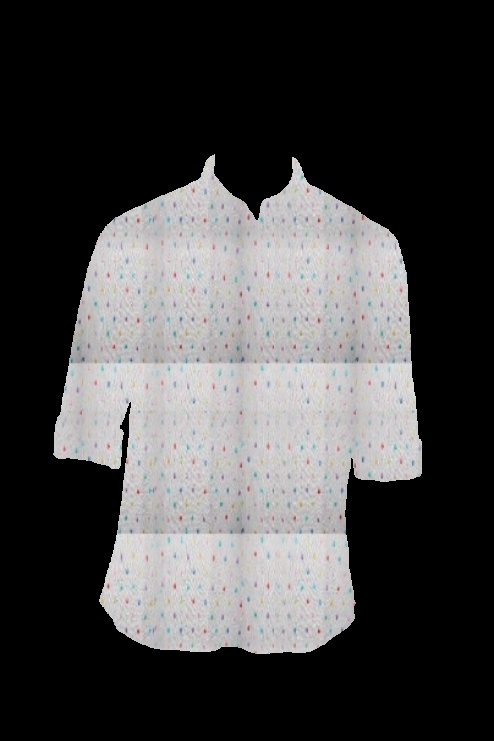
white multi dot tee